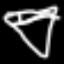
Label: diamond